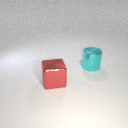
large cyan metal cylinder to the right of large red metal cube